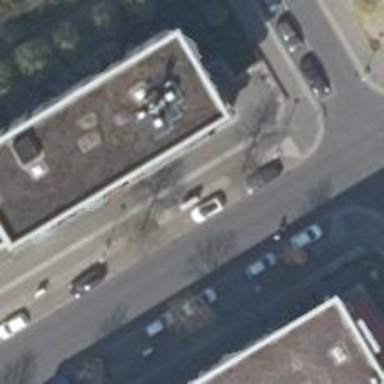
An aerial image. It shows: Bakery.